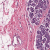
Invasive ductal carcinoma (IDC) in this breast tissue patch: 0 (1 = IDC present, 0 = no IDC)